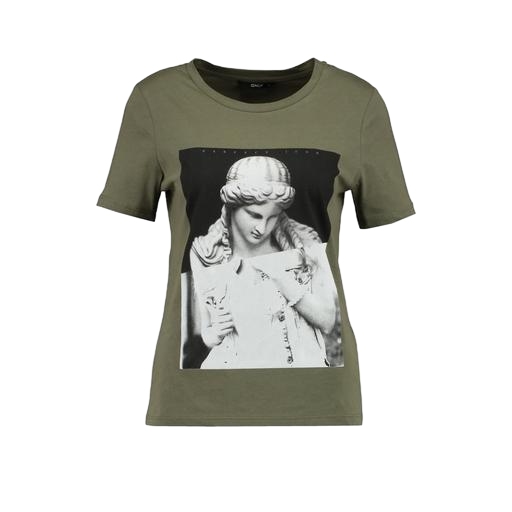
green print t-shirt, short-sleeve top only macy, green women's t-shirt, white background